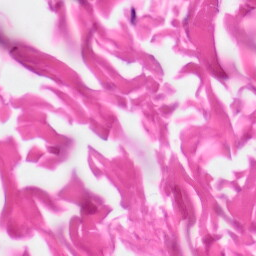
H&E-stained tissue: Skin